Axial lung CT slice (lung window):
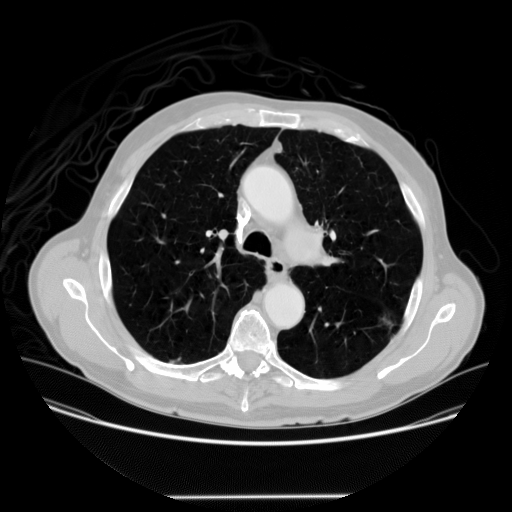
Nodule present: no